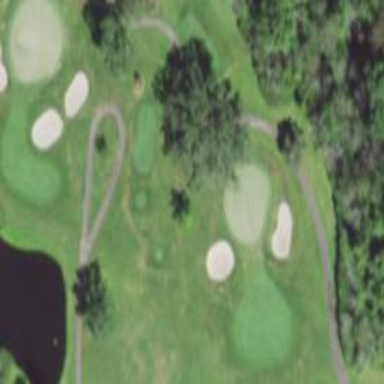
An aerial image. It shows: View of golf hole.